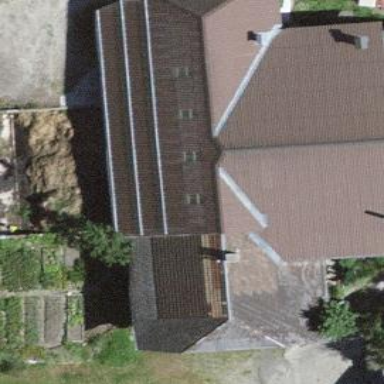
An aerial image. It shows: Farm building.